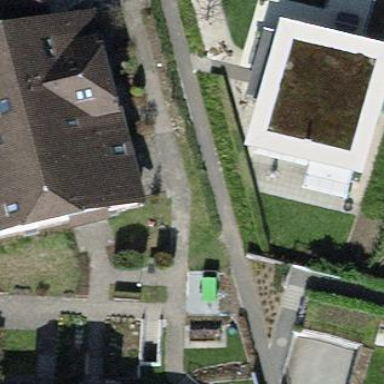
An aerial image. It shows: Terrace building.